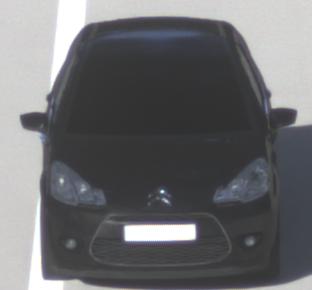
Make: Citroen
Model: C3 1.1
Detailed model: C3 (II)
Model produced from: 2010/01
Model produced until: 2012/03
Doors: 5
Color: black
Road condition: dry road
Daytime: morning or afternoon
Contrast: low contrast